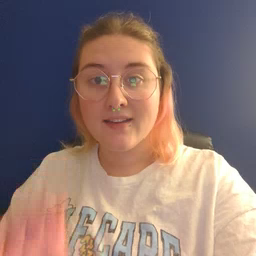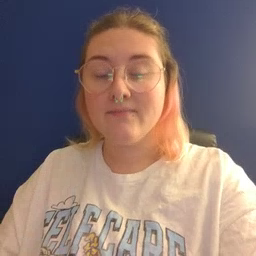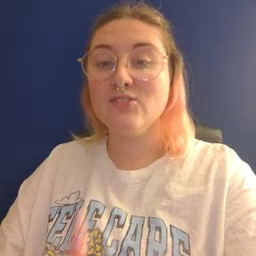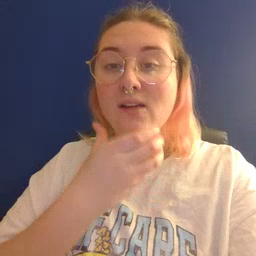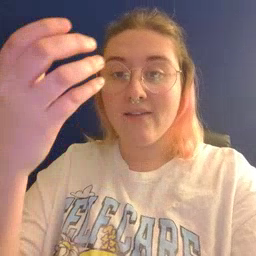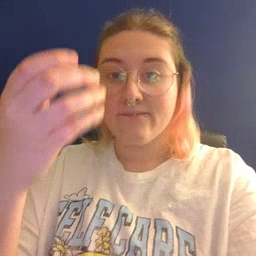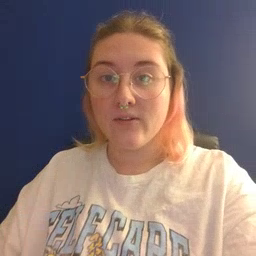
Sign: giraffe